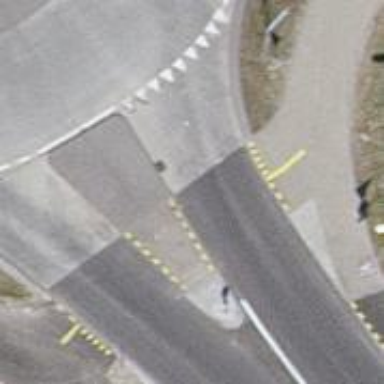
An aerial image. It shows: Asphalt path with marked crossing. There is also crossing for cyclists.